Brain MRI, T1c slice (ischemic stroke SPES case)
Modalities acquired: T1c|T2|DWI|CBF|CBV|TTP|Tmax
Volume shape: 96x110x72 voxels, spacing: 2x2x2 mm
Slice 38 of 72
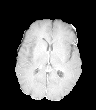
Lesion size: 24986 voxels